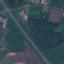
Land use / land cover: Highway